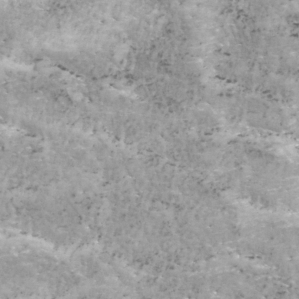
Label: frost